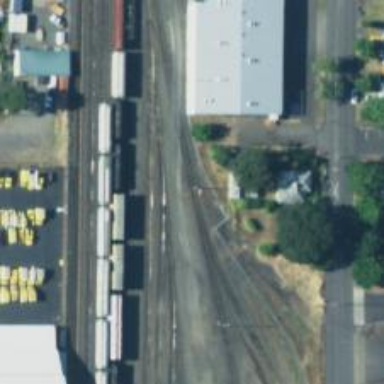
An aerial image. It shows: Railway siding with rails.